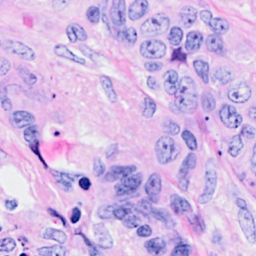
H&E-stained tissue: Breast